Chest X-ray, AP view. Patient: 61 years old, sex F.
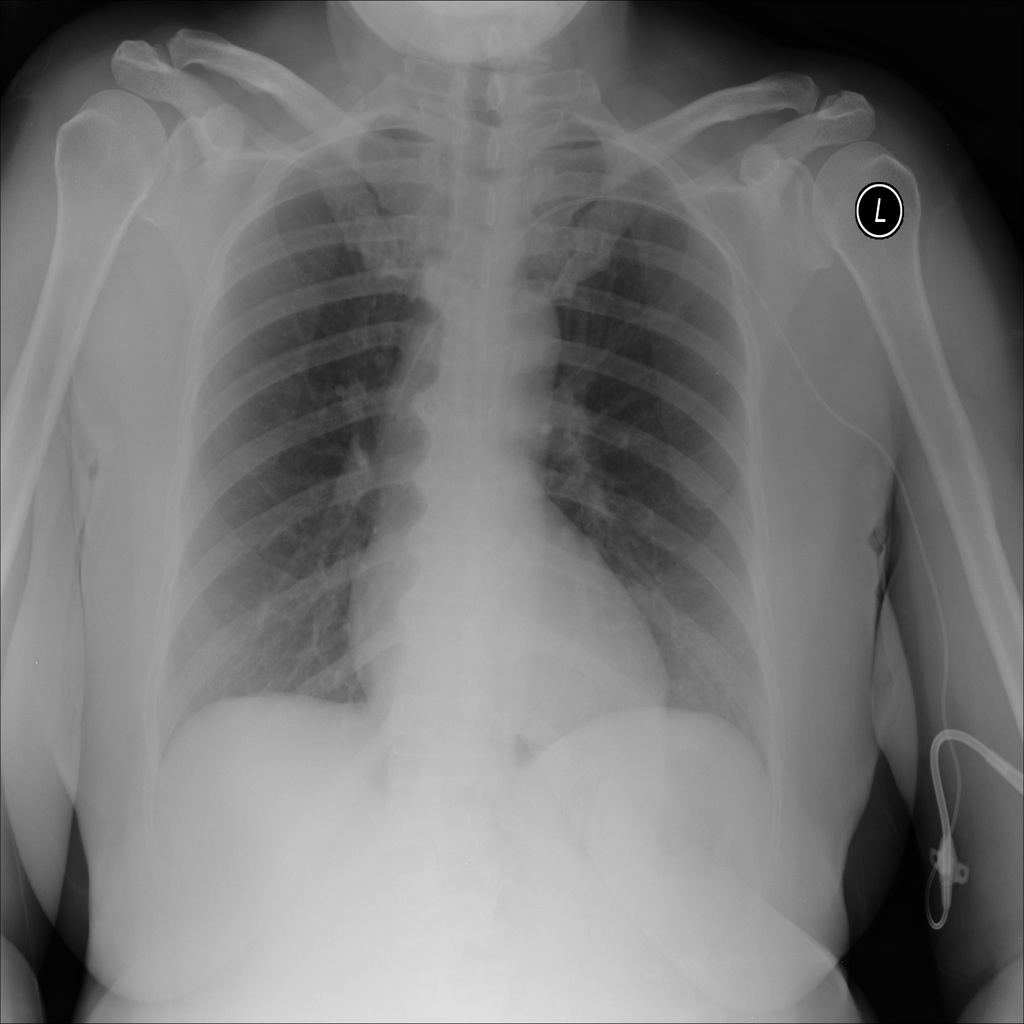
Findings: No Finding